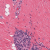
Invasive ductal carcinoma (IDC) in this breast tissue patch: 0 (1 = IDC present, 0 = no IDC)